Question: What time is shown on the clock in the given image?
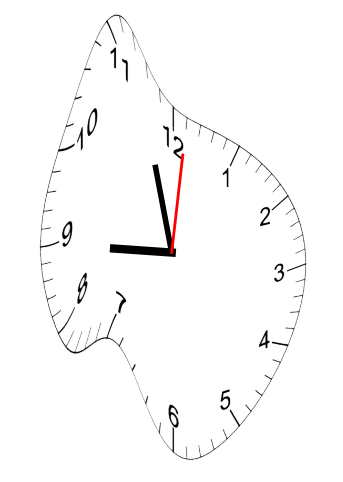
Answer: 08:57:01